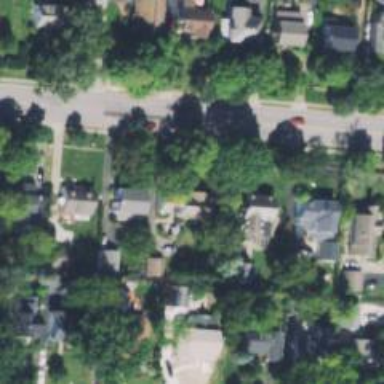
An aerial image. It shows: Residential driveway designated as service road.